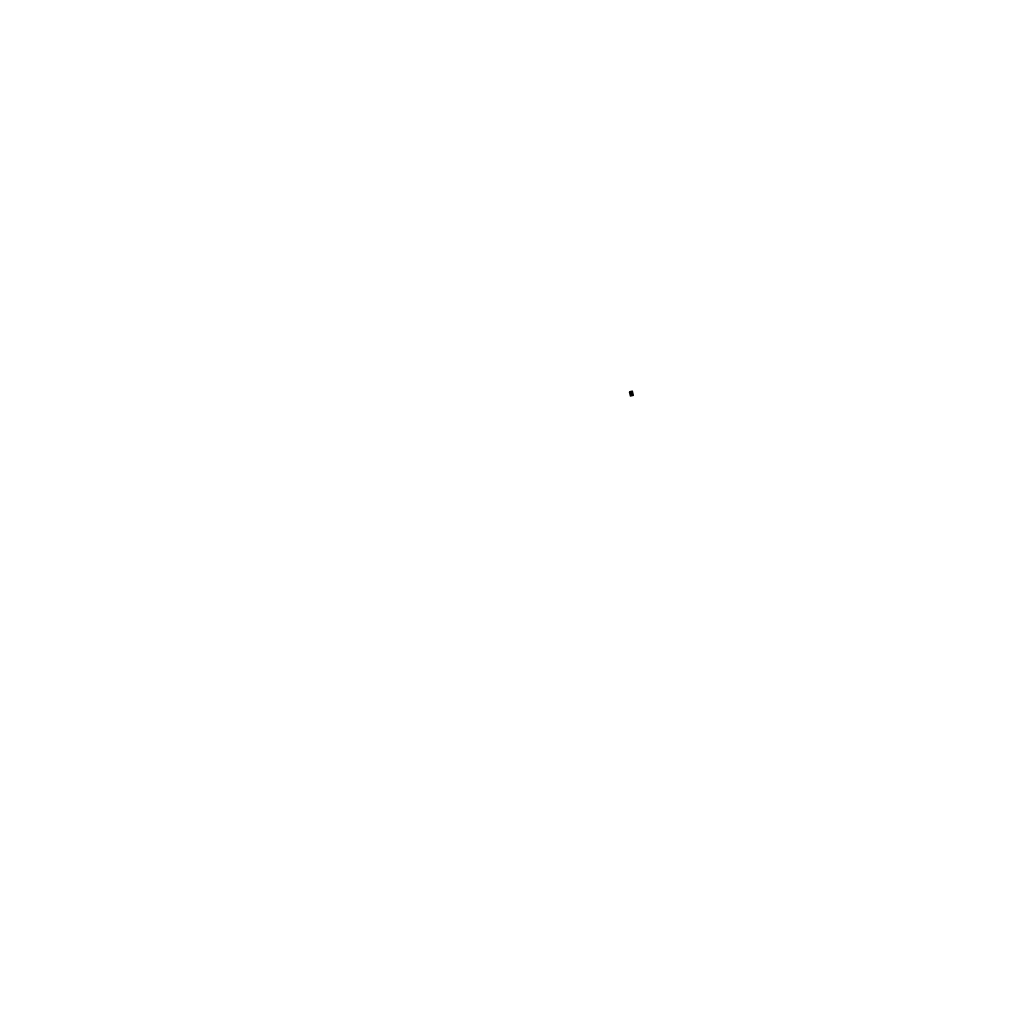
Tags: overhead vector_map, business, recreation, special, individual_rise, density_5, Building, 1.0 km²